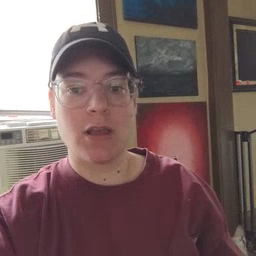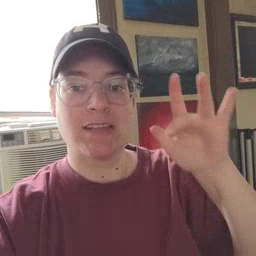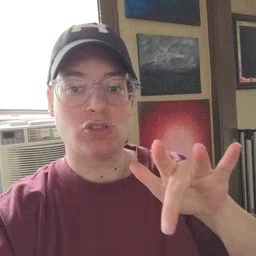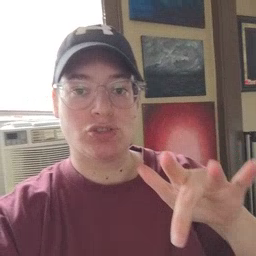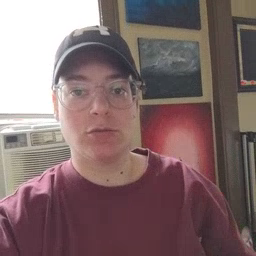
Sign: touch